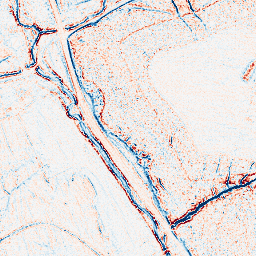
Category: edge_preserving
Decomposition family: bilateral
Decomposition parameters: d: 5
sigma_color: 75
sigma_space: 50
Upsampling method: bilinear
Upsampling parameters: scale: 8
Upsampling scale: 8